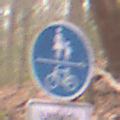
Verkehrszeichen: GemeinsamerGehUndRadweg
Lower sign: BesondereFahrzeugeUndTransportgueter6
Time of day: Midday
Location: Outdoor (Nature)
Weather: Overcast
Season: Autumn
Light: Natural